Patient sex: M
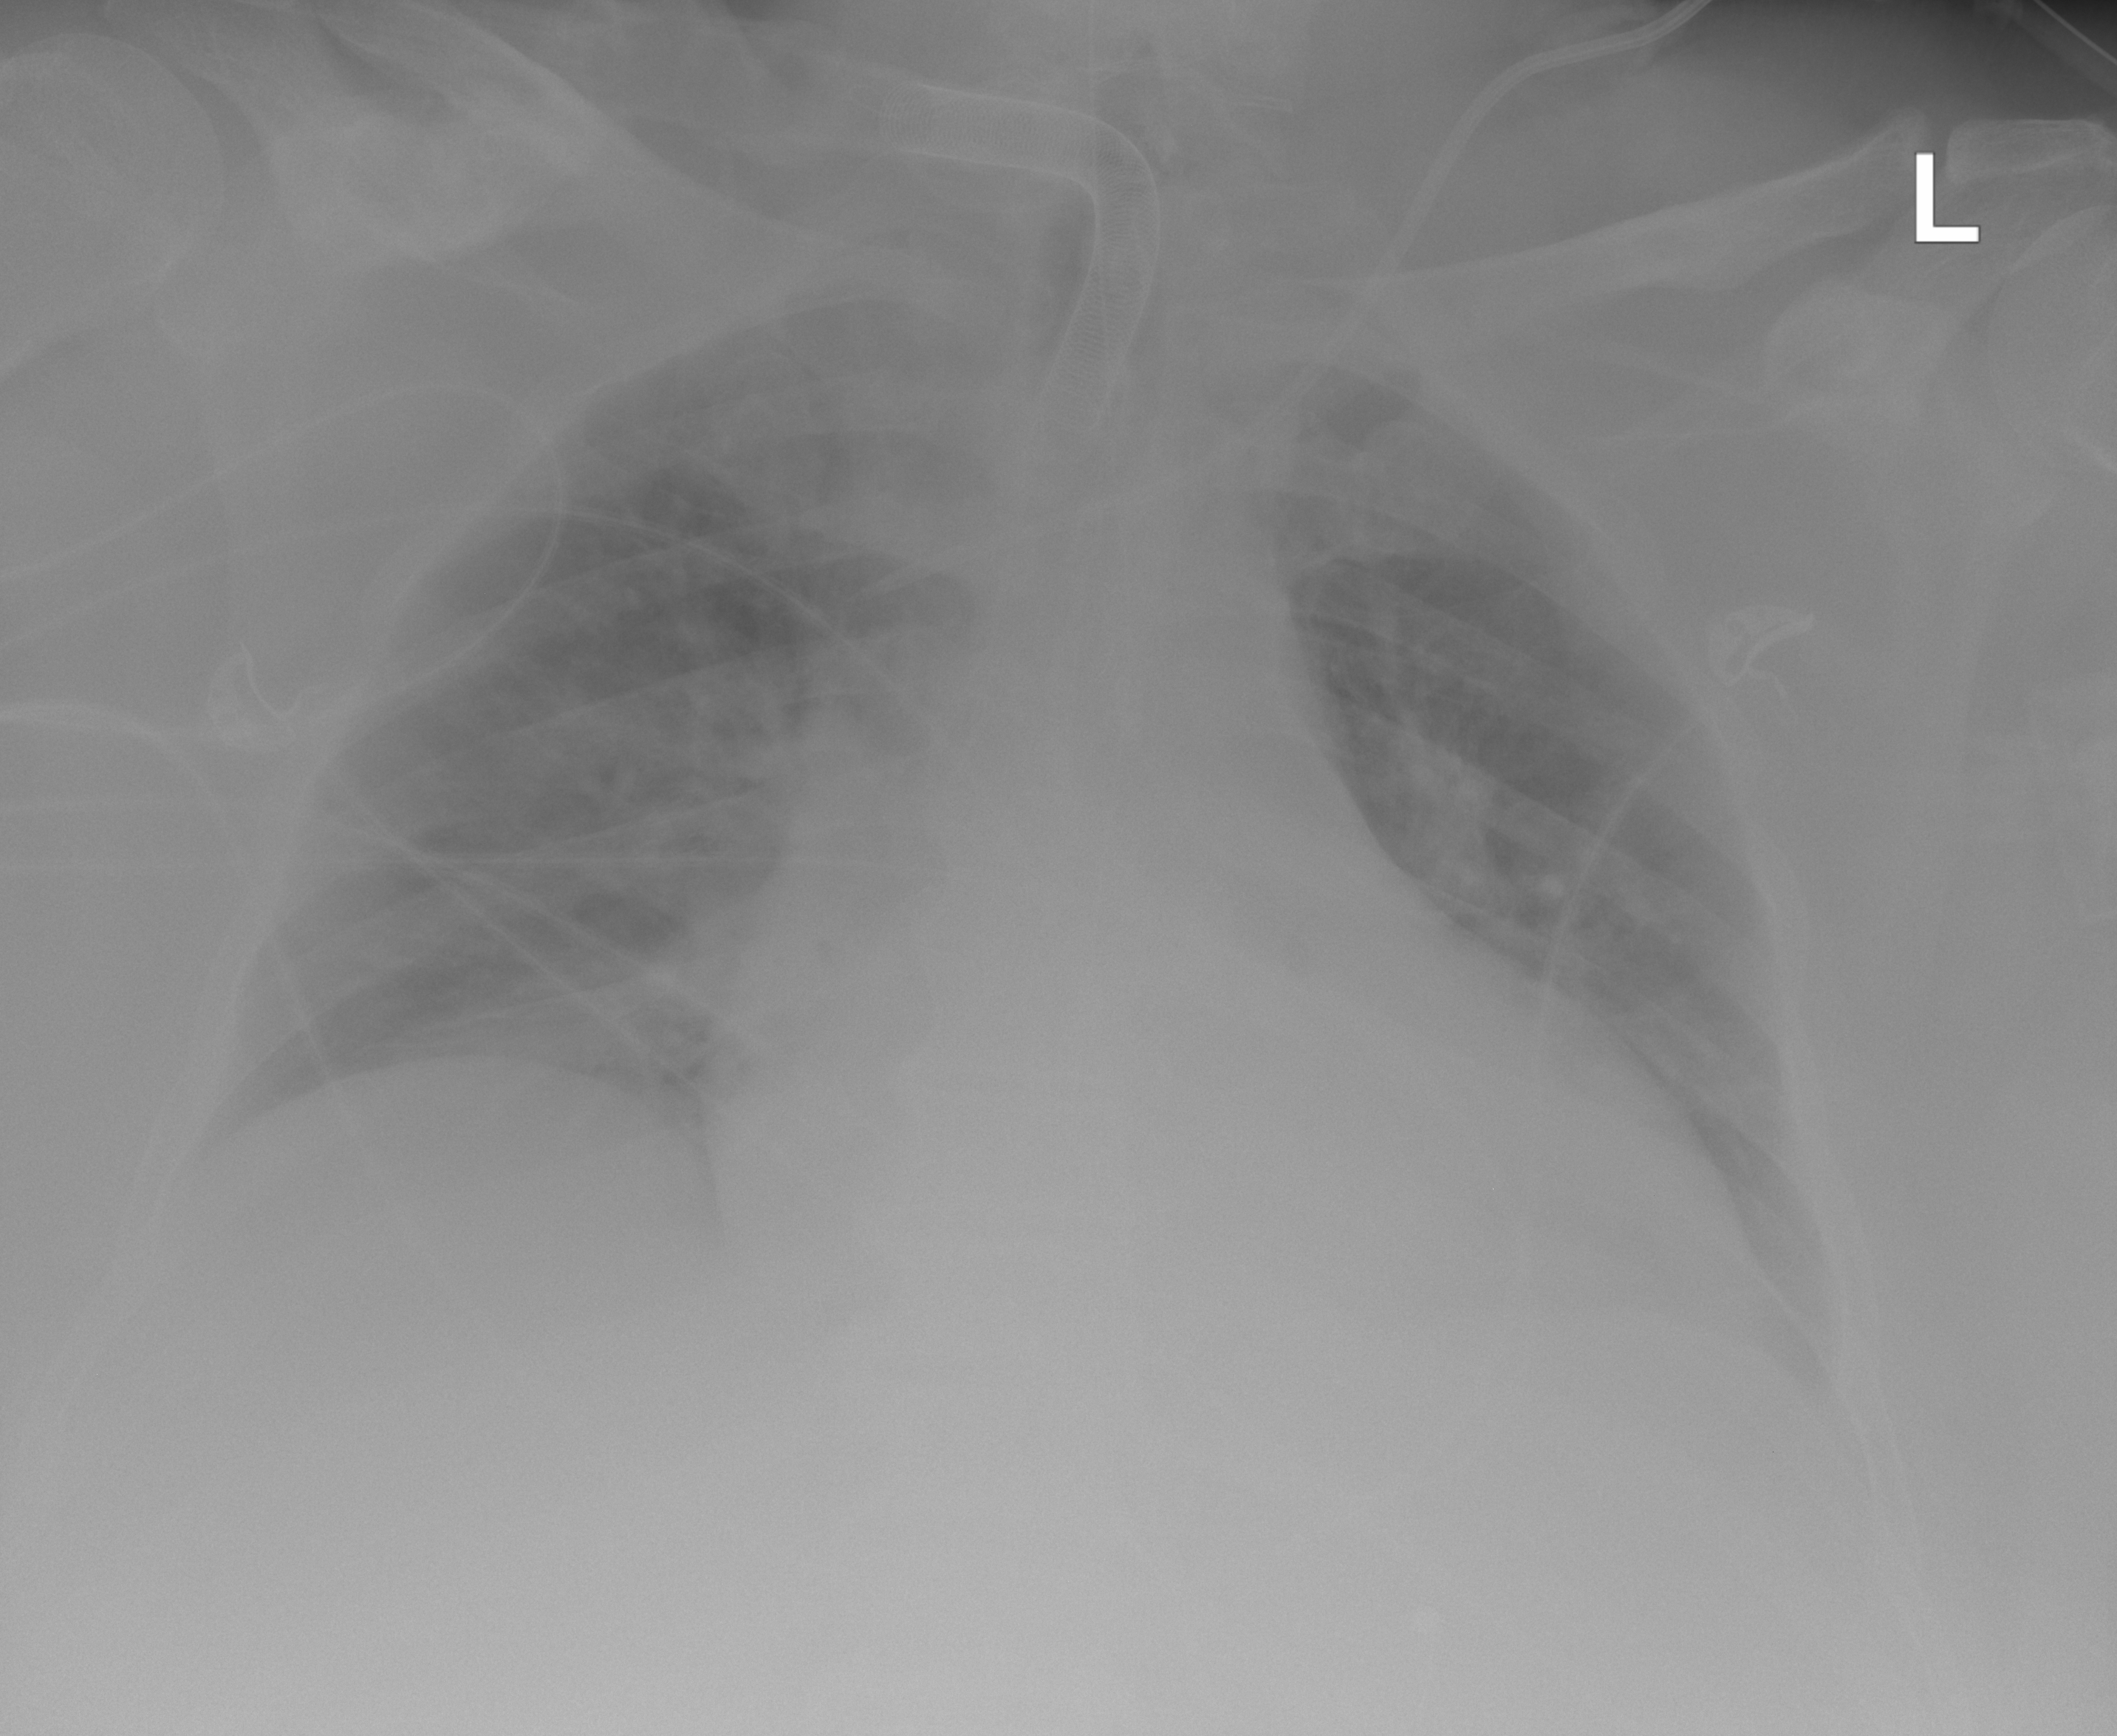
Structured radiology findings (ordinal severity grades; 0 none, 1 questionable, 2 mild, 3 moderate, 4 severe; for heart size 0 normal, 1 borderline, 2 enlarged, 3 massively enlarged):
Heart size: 3
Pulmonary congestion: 3
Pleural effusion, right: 0
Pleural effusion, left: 1
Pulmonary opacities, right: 3
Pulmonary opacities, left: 0
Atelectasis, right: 2
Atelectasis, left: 2